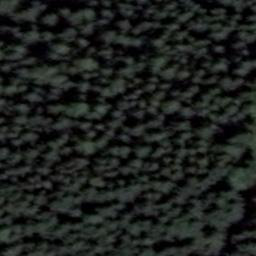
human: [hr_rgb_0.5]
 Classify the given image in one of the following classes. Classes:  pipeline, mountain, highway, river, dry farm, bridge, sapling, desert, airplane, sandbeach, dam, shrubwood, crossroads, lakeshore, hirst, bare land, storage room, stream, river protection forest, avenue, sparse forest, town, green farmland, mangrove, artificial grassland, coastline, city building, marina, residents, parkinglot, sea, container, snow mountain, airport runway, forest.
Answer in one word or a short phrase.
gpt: forest